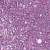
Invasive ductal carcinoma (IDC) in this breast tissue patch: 1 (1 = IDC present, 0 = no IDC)